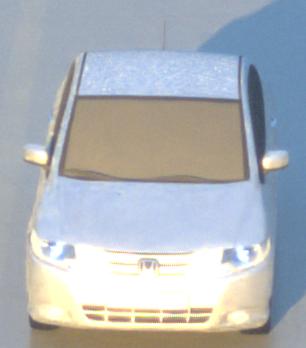
Make: Honda
Model: City
Detailed model: Gen. 6
Model produced from: 2008
Model produced until: 2013
Doors: 4
Color: white
Road condition: wet road
Daytime: sunrise or sunset
Contrast: medium contrast